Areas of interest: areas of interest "Transportation stations"
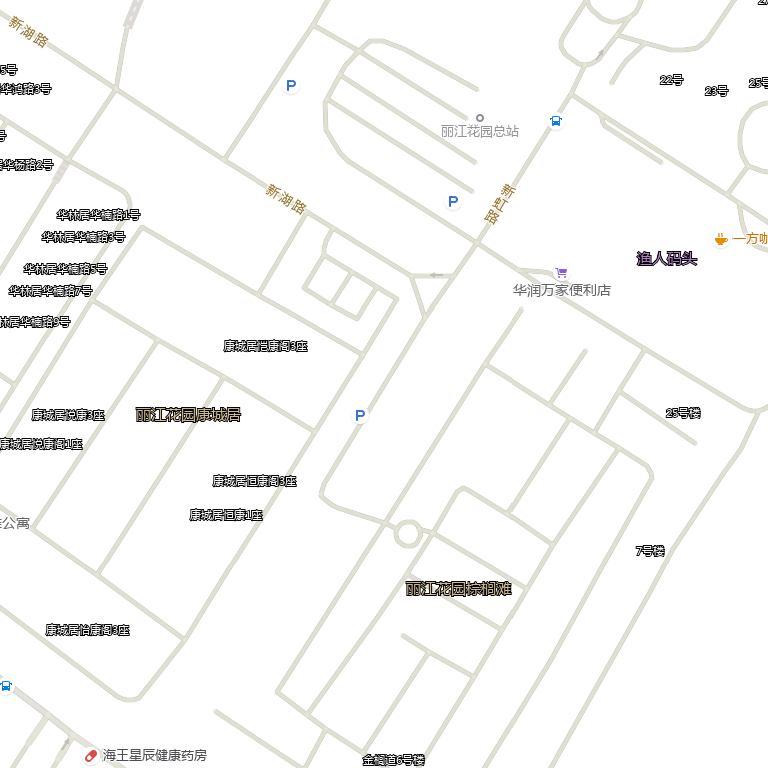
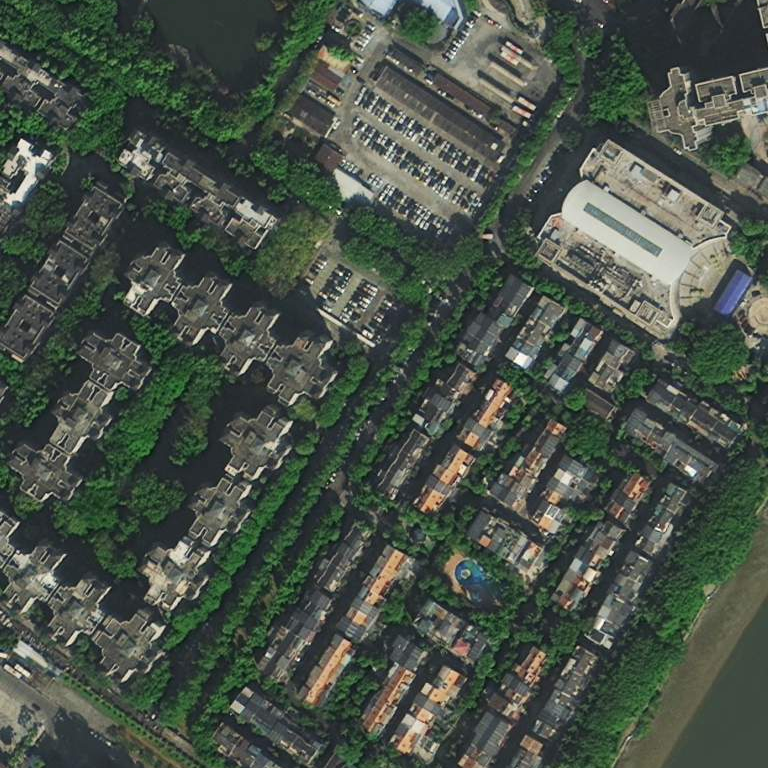